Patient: sex M, age 58
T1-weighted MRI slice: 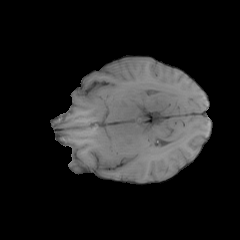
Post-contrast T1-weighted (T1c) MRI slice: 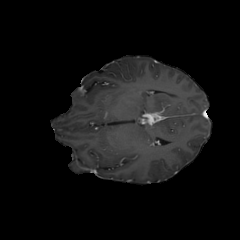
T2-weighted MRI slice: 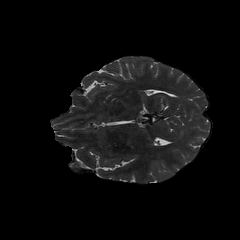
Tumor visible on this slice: no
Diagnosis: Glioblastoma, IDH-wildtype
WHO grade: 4